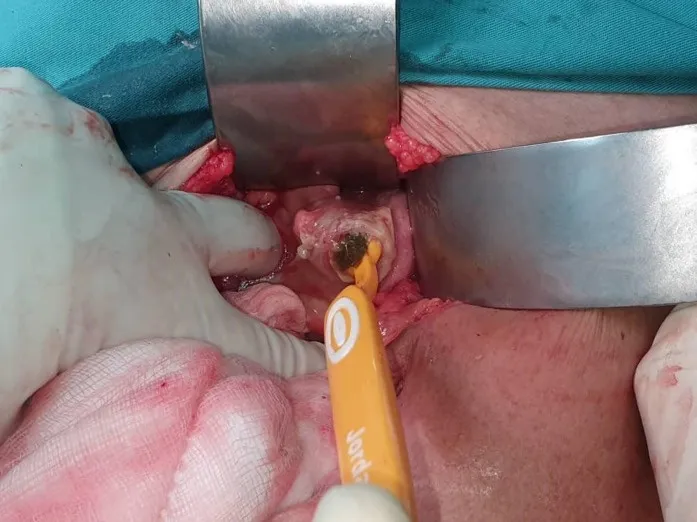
Extraction of the toothbrush from the rectum.
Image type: medical_photograph (other_medical_photograph)